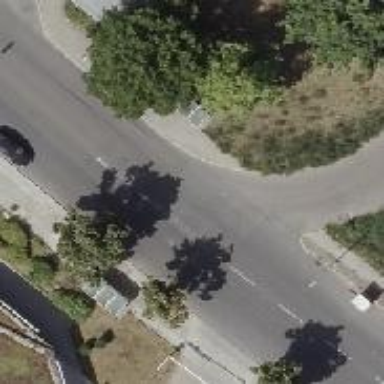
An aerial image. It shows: Zebra crossing with pedestrian island.